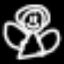
Label: angel